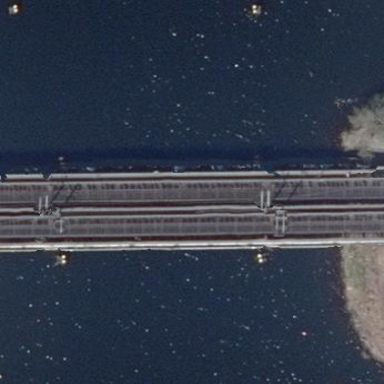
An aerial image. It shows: Beam bridge structure.